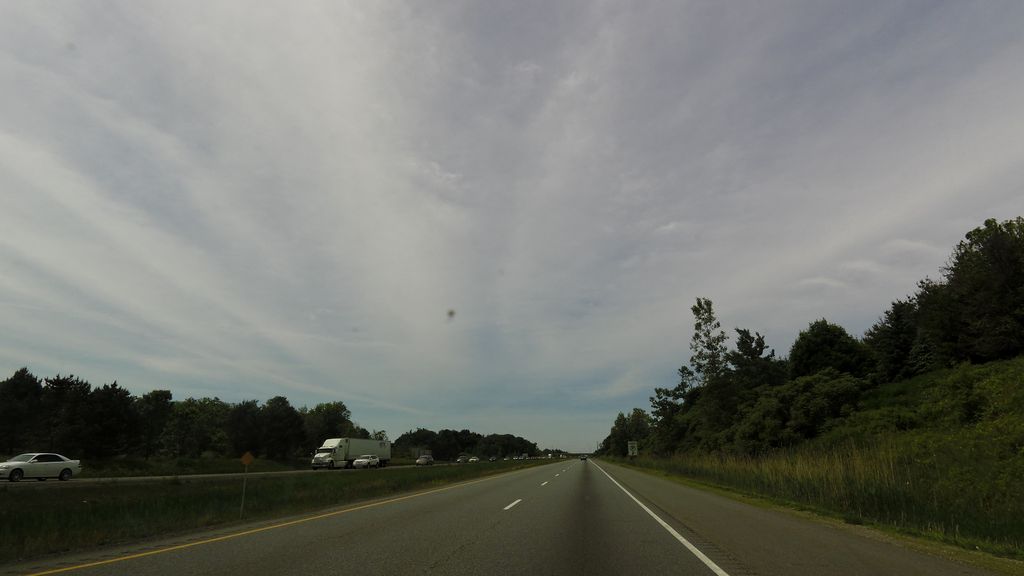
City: hamilton